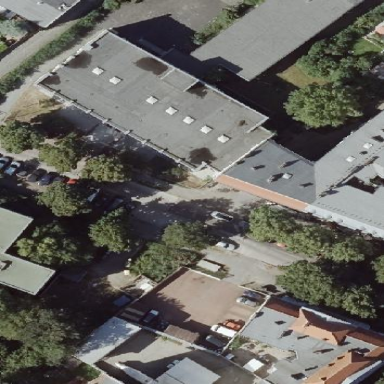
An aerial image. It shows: School building.